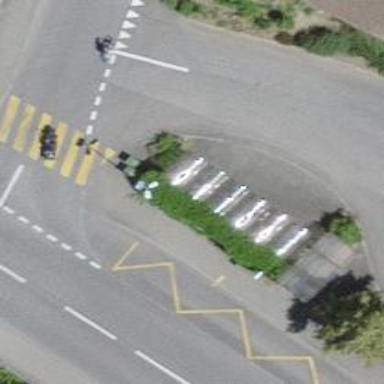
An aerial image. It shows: Bus stop with platform for public transport.